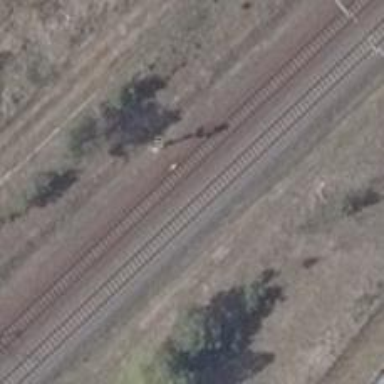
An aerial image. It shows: Railway signal.